Field crop: maize
Growth stage: 2
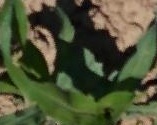
Species: maize